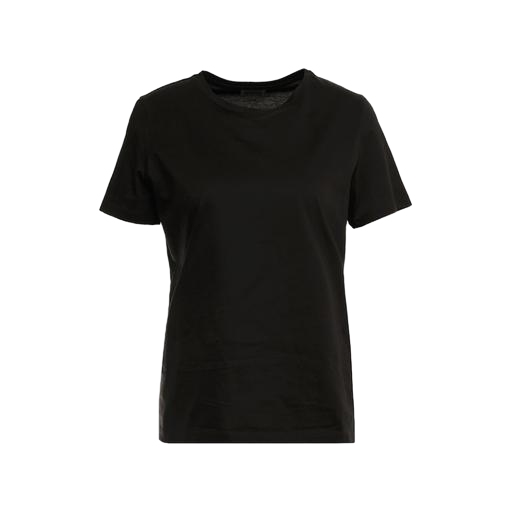
black t-shirt basique jersey, black round neck t-shirt, black classic tee, white background